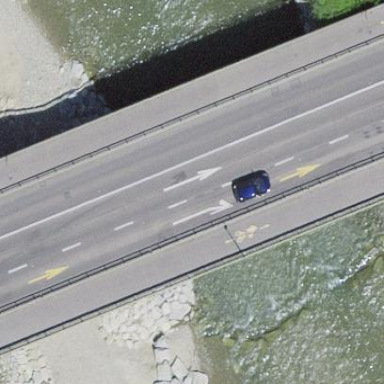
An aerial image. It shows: Man-made bridge.